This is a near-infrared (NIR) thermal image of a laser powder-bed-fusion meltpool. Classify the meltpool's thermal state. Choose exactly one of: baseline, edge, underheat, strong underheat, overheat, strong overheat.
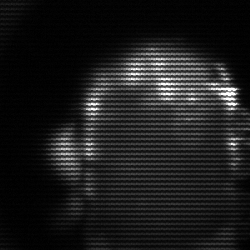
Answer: baseline